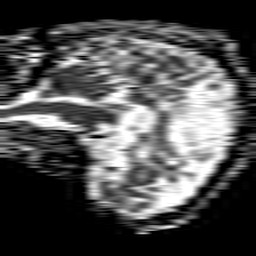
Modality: ADC
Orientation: sagittal
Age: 64
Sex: male
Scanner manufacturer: philips
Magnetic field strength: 1.5 T
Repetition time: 4.6 s
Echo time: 0.08517 s